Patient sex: F
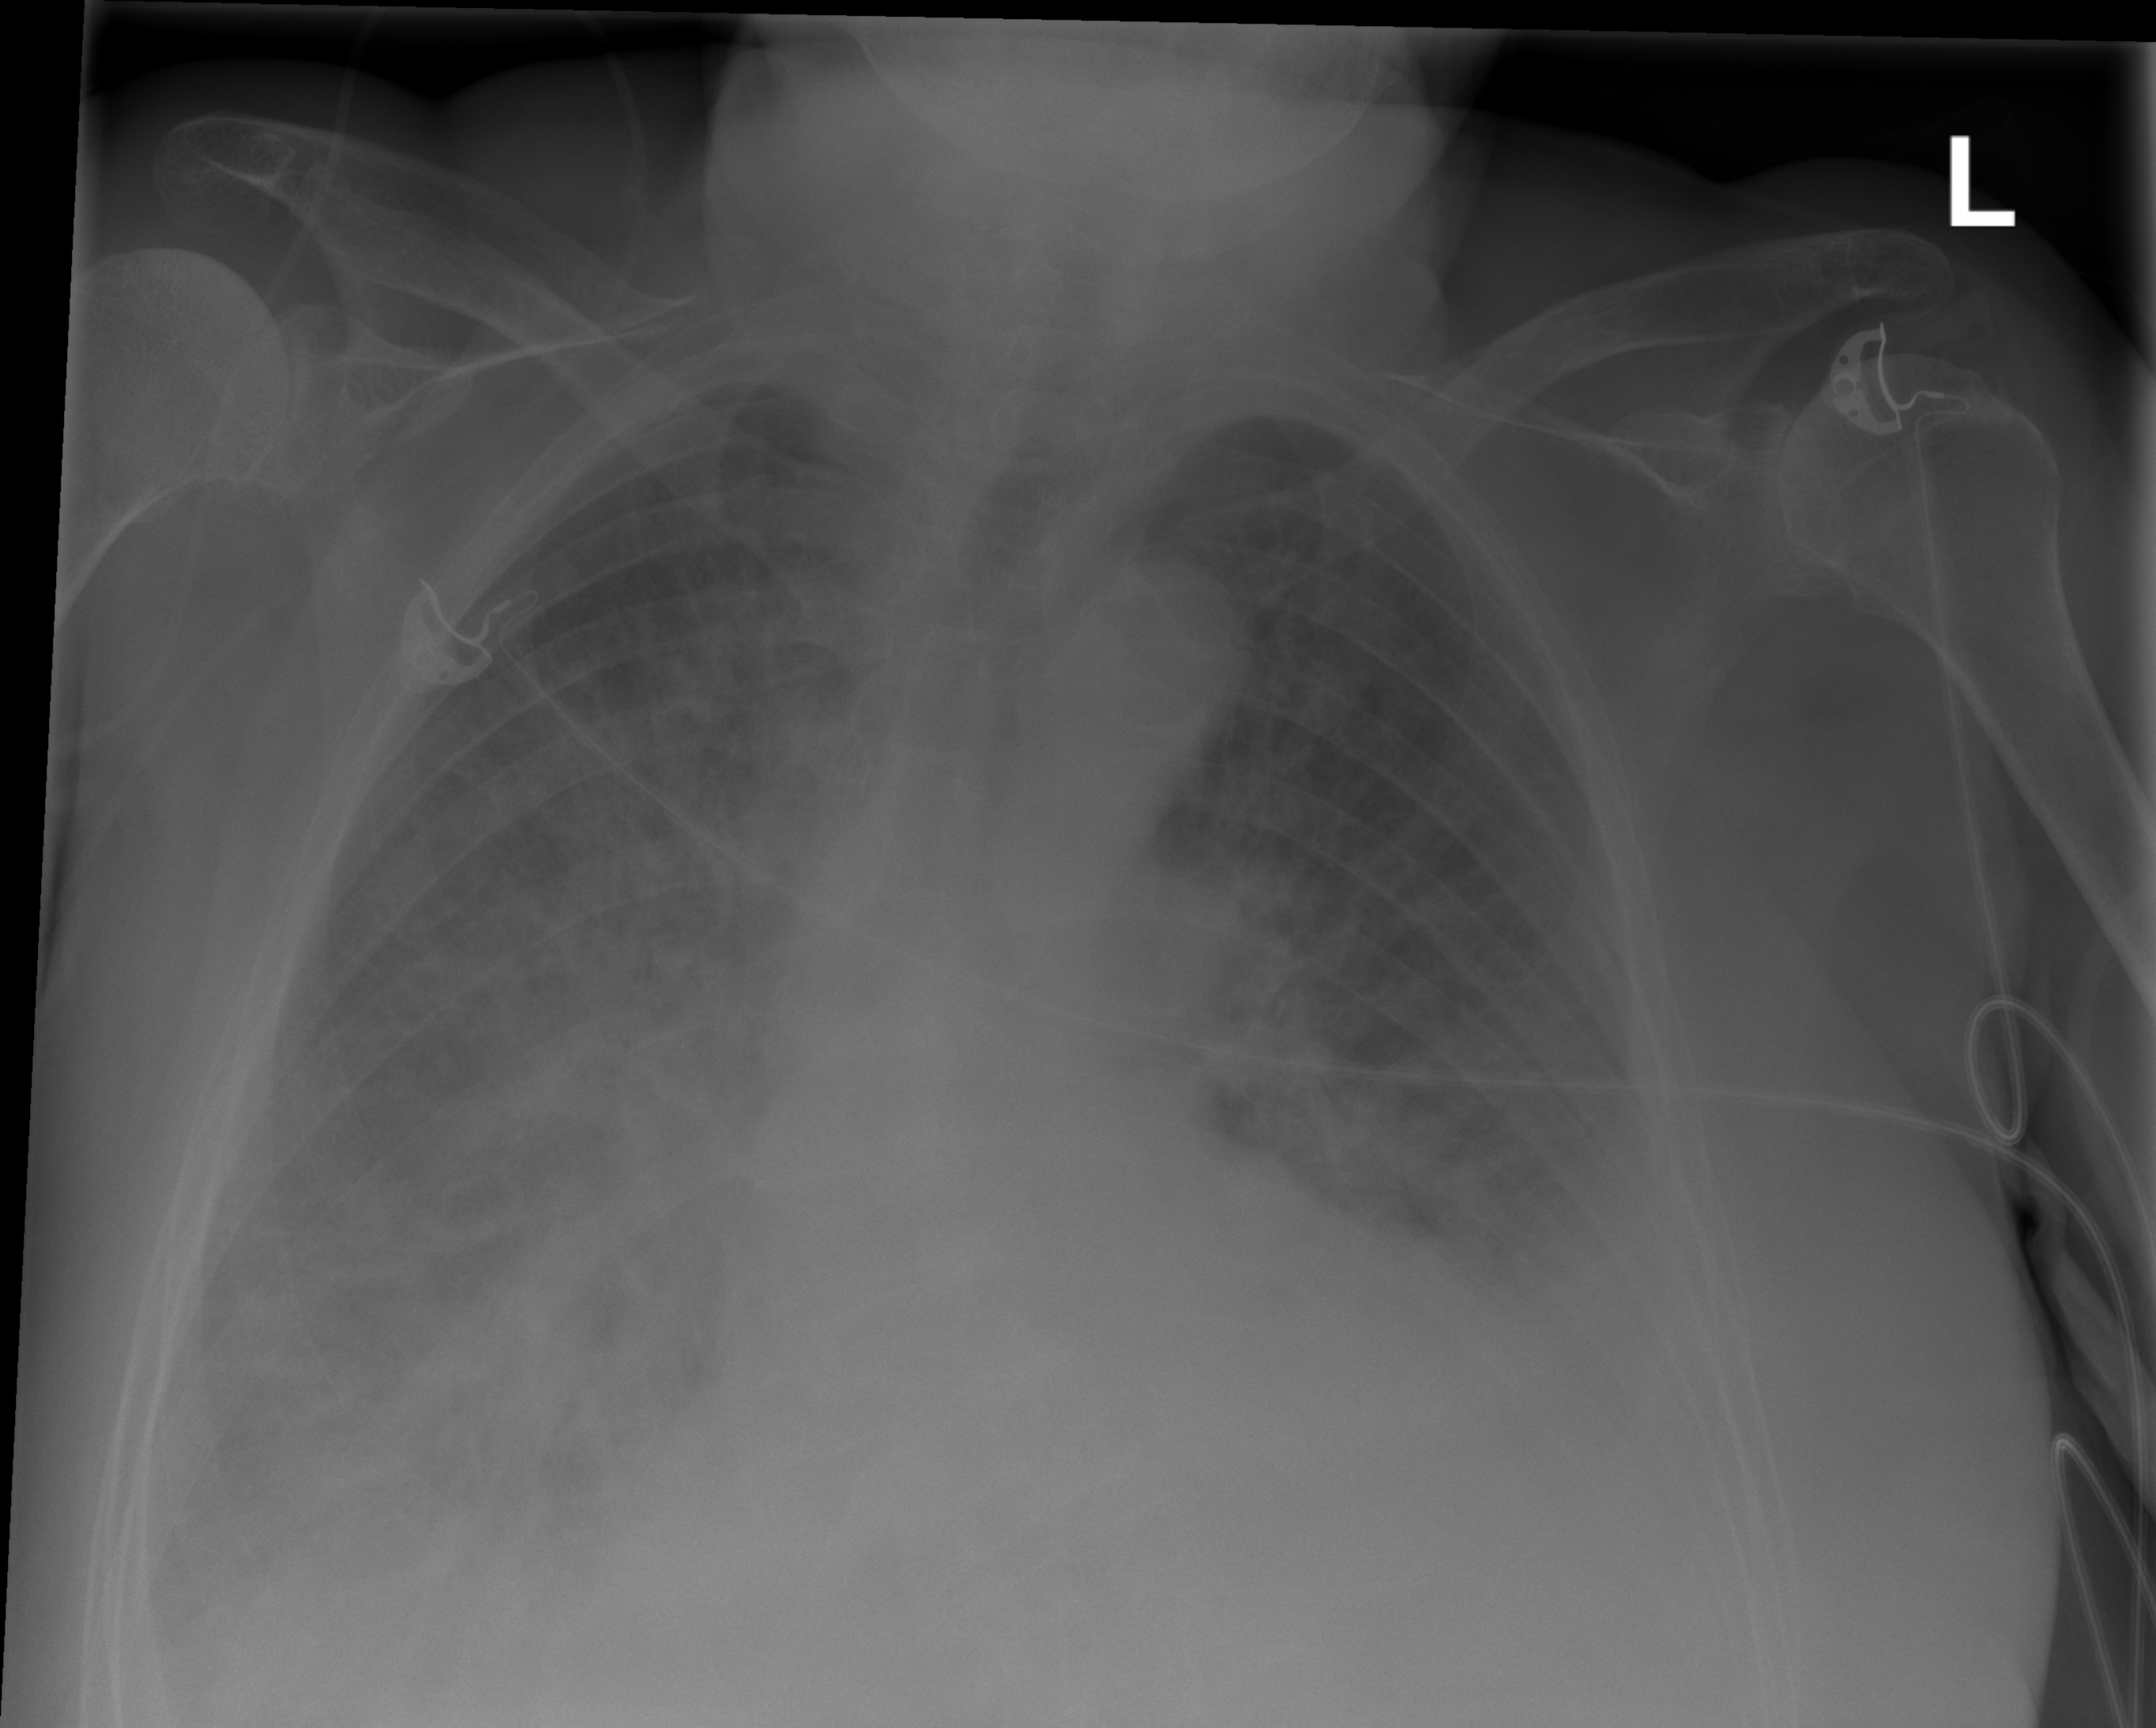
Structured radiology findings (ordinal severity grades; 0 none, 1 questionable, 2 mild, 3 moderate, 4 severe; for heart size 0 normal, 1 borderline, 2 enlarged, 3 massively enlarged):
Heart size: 0
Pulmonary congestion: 2
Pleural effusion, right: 2
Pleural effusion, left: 2
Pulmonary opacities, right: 3
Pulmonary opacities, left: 2
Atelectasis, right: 2
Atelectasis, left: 2